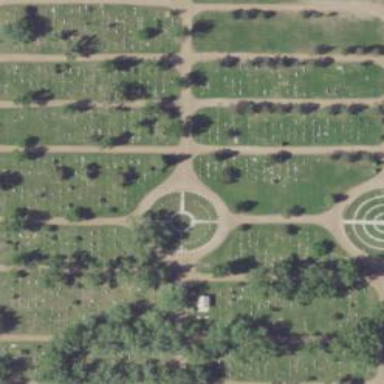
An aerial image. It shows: Cemetery.